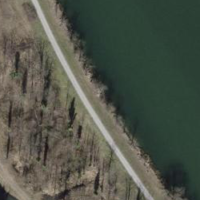
EUNIS habitat code: 23
Species observed at this site:
Tettigonia viridissima
Lycopus europaeus
Pseudochorthippus parallelus
Prunus spinosa
Fringilla coelebs
Gomphocerippus rufus
Turdus merula